Question: I have a text area, I need parse text when form is submitted.
For example I need to get first string from this text area, get it and left whole text as is. I don't want to use 'nl2br' function and then use pattern with '<br />'. Can I just parse '
' chars and if so how? I can't do it in my php code, but I can in regex tester link to example is below.
<URL>
this is my code that doesn't work:
'''
preg_match('/(.+)
/', $_POST['text'],$title);
$title = $title[0];
echo $title;
'''
it returns nothing. Help me to change this, thanks.
EDIT

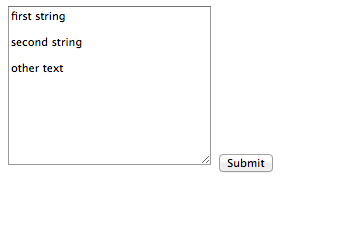
Answer: You don't need regular expressions for this, use <URL>:
'''
$title = strtok( $_POST['text'], "
" );
'''
Ok, try then with '\R' to match any type of line endings ''/(.+)\R/''